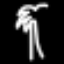
Label: palm tree